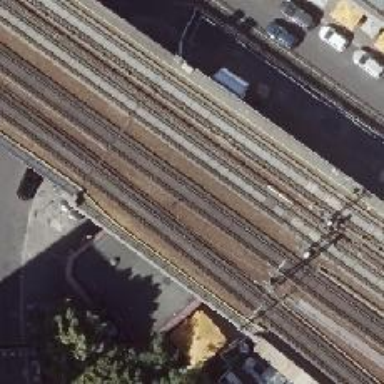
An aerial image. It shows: Viaduct railway bridge with electrified contact lines. The railway uses ballastless track technology.